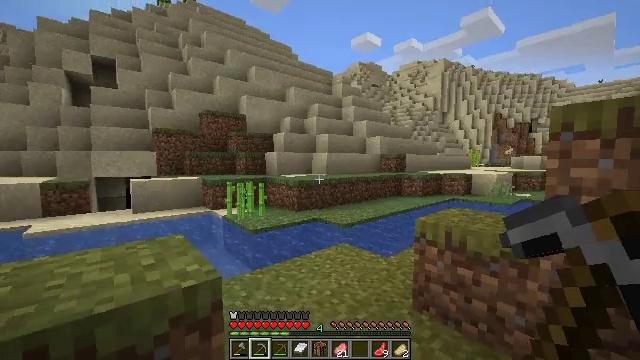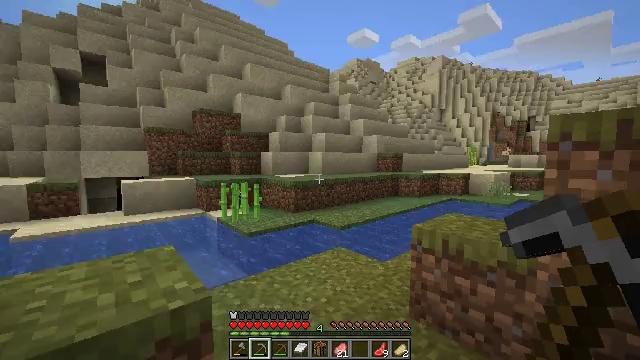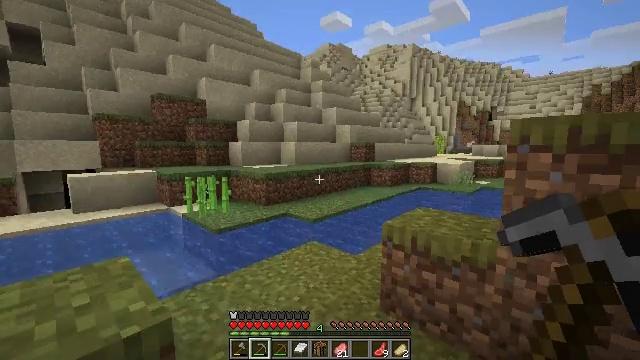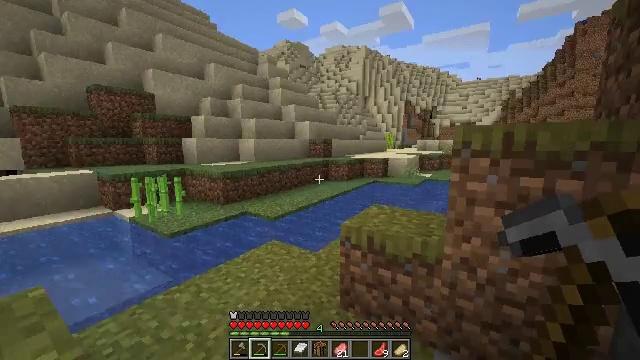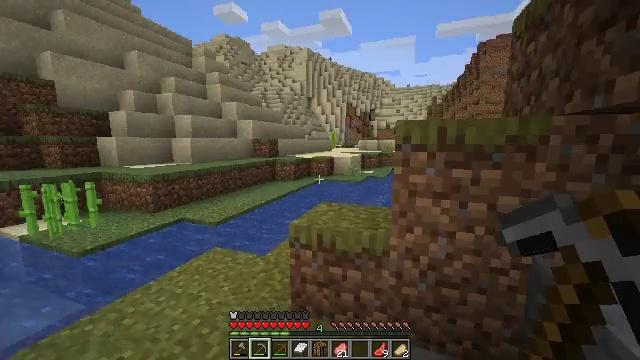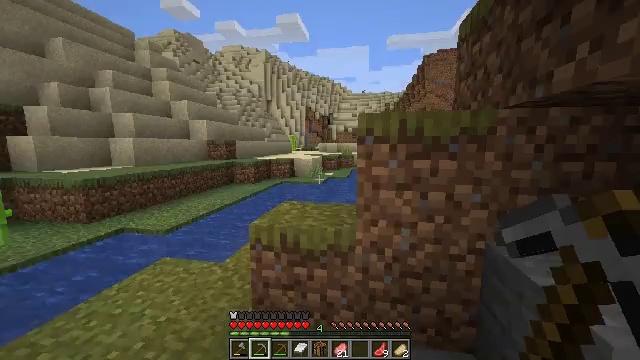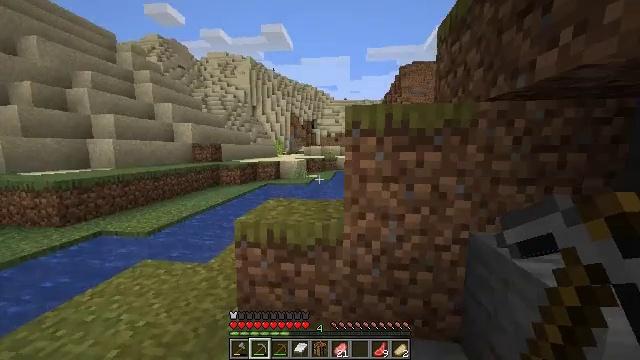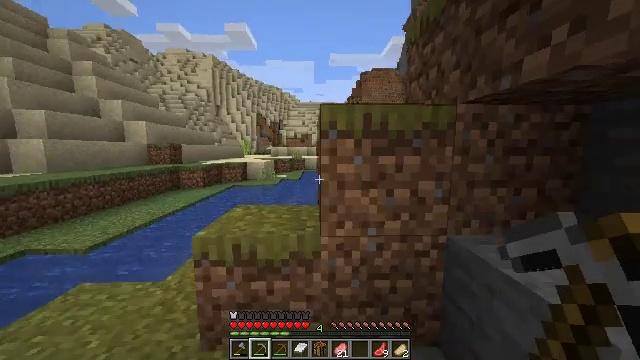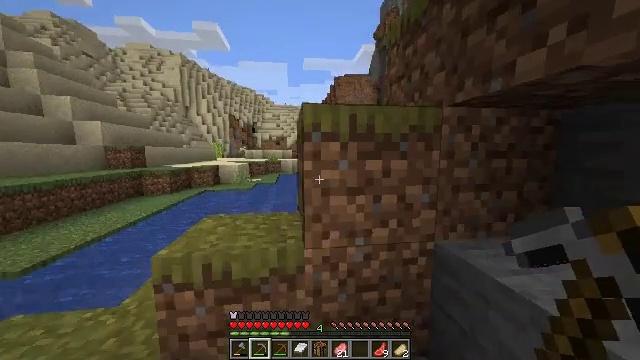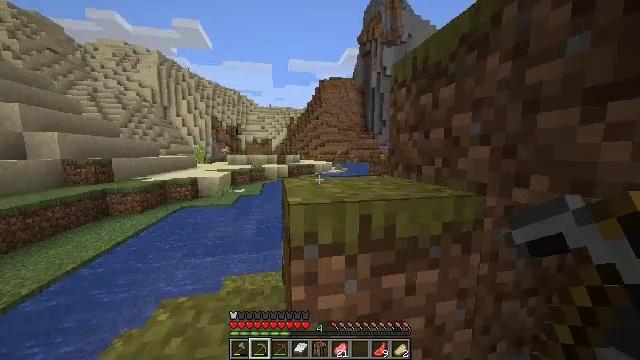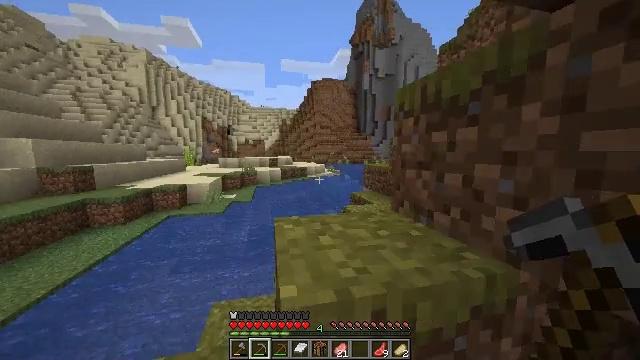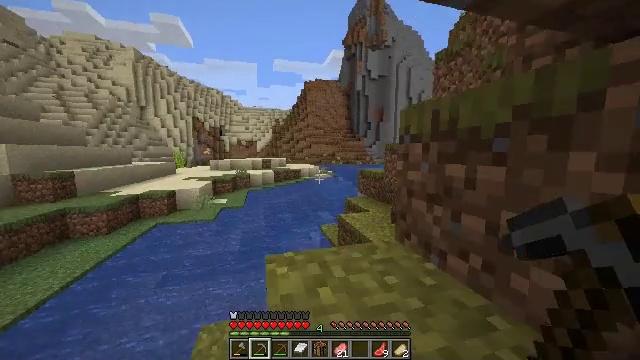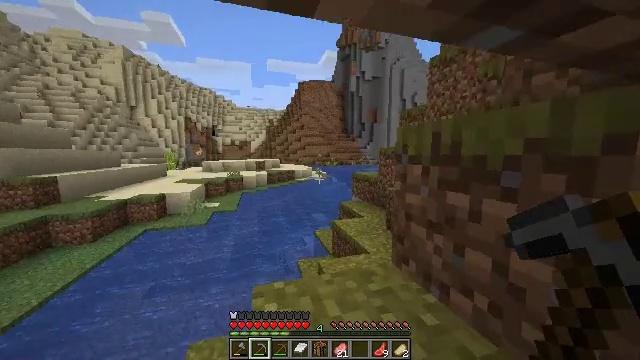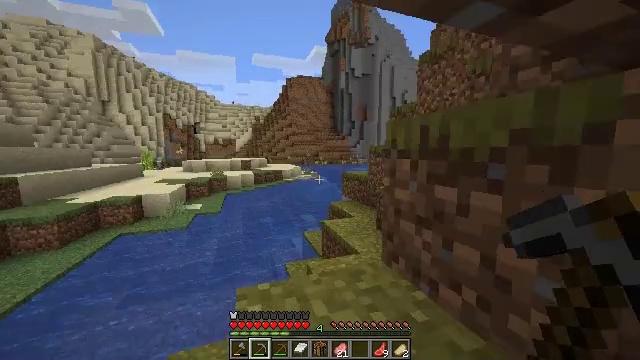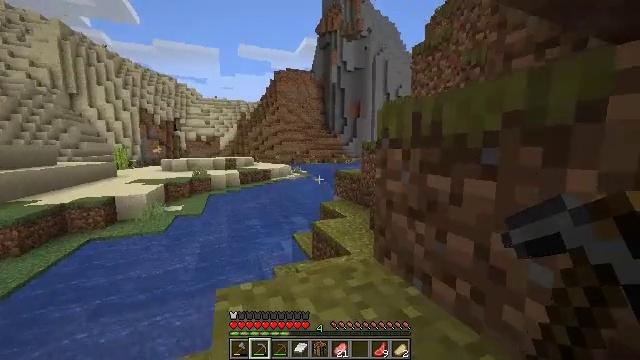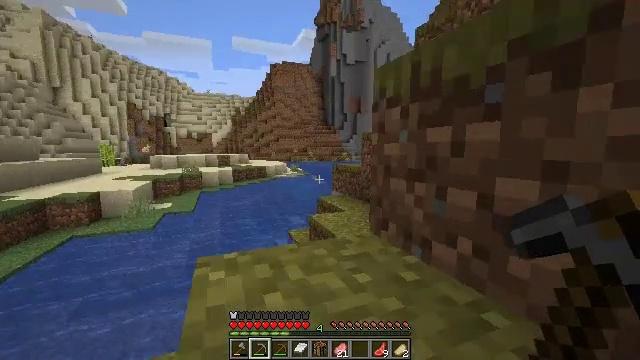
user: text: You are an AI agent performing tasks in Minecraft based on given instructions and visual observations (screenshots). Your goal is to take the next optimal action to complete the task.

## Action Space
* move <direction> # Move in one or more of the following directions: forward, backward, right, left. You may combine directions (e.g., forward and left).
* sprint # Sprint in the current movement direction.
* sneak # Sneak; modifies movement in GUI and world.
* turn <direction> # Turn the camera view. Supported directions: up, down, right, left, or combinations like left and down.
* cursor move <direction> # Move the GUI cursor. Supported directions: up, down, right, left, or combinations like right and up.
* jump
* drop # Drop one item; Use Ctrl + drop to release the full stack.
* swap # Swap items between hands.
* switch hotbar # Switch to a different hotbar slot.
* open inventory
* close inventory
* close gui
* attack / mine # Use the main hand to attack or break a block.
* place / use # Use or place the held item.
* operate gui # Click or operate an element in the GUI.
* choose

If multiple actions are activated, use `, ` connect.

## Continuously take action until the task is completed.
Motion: motion action
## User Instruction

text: Mine the bookshelf to gather resources.
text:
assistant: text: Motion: move forward, sprint, jump
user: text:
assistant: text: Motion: move forward, sprint, turn right and down, jump
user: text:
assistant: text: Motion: move forward, sprint, turn right and down, jump
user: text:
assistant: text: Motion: move forward, sprint, turn right, jump
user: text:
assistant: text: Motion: move forward, sprint, turn right, jump
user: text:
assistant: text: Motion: move forward, sprint, turn right, jump
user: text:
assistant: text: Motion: move forward, sprint, turn right, jump
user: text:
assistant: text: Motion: move forward, sprint, turn right, jump
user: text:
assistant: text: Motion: move forward, sprint, turn right, jump
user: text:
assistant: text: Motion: move forward, sprint, turn right, jump
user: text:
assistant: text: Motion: move forward, sprint, turn right, jump
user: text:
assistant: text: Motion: move forward, sprint, turn right, jump
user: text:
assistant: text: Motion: move forward, sprint, turn right, jump
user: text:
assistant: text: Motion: move forward, sprint, turn right, jump
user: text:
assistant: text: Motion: move forward and move left, sprint, jump
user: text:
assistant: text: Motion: move forward and move left, sprint, jump
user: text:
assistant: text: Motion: move forward and move left, sprint, jump
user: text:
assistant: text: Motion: move forward and move left, sprint, jump
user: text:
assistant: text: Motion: move forward and move left, sprint, turn left, jump
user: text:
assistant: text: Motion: move forward and move left, sprint, turn left and down, jump
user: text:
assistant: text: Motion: move forward and move left, sprint, turn left and down, jump
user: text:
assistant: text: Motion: move forward and move left, sprint, turn left and down, jump
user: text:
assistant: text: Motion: move forward and move left, sprint, turn down, jump
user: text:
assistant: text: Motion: move forward and move left, sprint, turn right and down, jump
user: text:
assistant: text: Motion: move forward and move left, sprint, turn right and down, jump
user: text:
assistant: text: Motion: move forward and move left, sprint, turn right, jump
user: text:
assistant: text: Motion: move forward and move left, sprint, turn right and down, jump
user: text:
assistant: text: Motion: move forward and move left, turn right, jump, open inventory
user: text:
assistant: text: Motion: move forward, open inventory
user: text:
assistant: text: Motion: move forward, open inventory